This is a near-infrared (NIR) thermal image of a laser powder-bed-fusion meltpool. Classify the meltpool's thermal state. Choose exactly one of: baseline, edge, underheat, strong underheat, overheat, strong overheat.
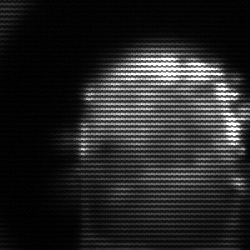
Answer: baseline